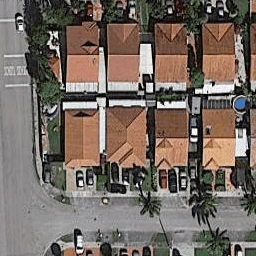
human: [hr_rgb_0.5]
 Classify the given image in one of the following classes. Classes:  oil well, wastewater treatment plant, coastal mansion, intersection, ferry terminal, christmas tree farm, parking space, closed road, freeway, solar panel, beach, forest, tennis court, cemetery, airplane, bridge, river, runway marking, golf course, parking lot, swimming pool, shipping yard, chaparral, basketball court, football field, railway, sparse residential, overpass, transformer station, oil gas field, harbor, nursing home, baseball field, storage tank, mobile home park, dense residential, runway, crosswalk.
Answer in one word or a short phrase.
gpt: dense residential